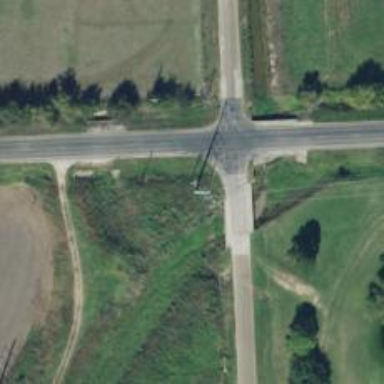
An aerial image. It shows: Power pole.